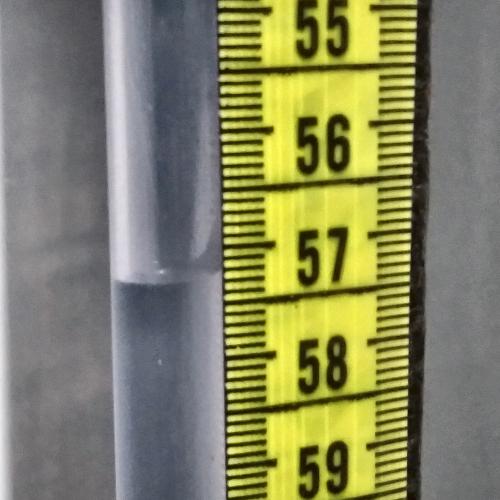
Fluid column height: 57.3 cm